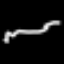
Label: squiggle